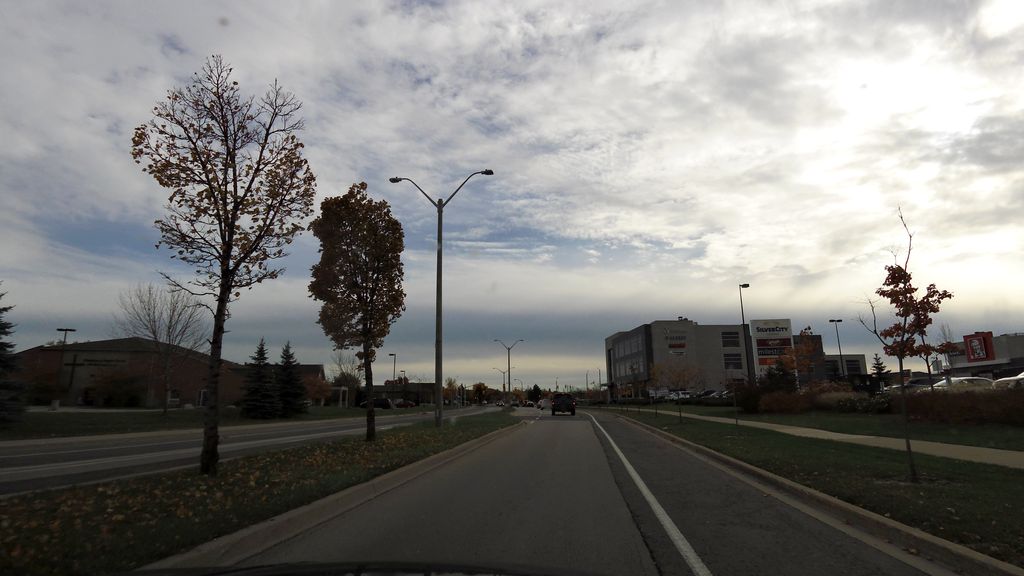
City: hamilton